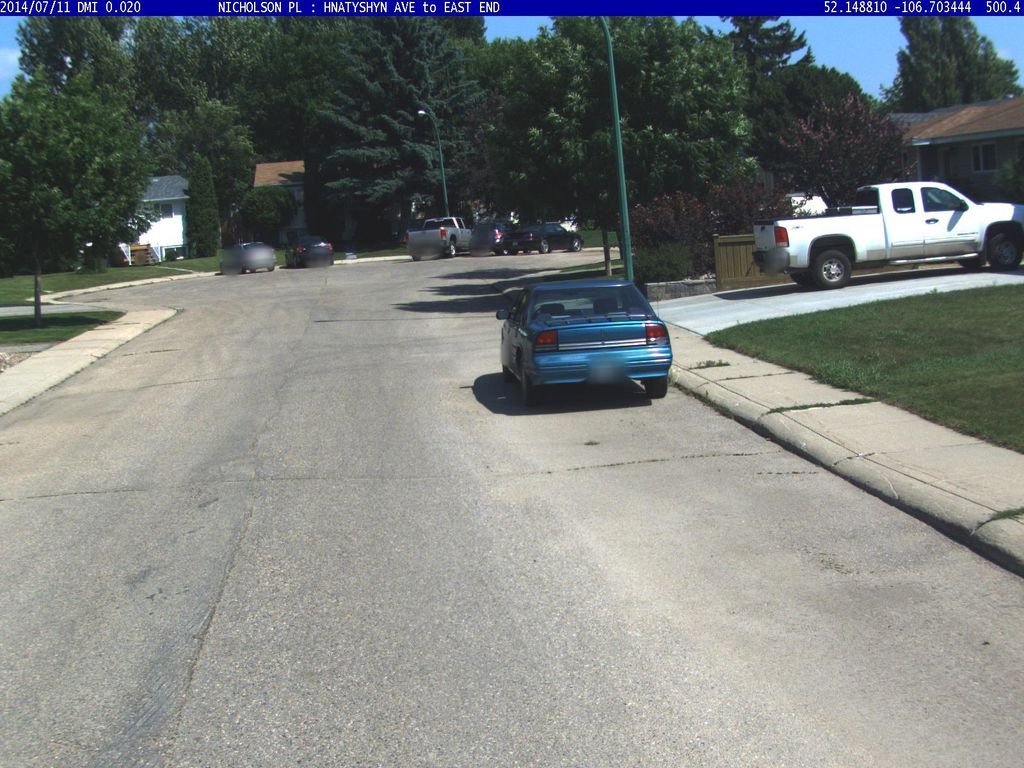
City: saskatoon